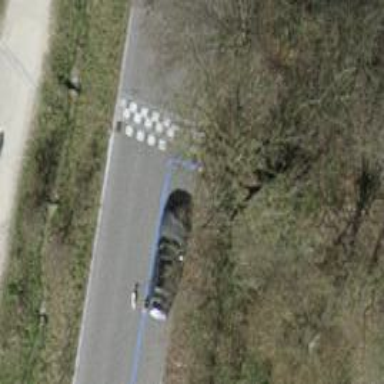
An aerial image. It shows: Bump for traffic calming.